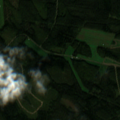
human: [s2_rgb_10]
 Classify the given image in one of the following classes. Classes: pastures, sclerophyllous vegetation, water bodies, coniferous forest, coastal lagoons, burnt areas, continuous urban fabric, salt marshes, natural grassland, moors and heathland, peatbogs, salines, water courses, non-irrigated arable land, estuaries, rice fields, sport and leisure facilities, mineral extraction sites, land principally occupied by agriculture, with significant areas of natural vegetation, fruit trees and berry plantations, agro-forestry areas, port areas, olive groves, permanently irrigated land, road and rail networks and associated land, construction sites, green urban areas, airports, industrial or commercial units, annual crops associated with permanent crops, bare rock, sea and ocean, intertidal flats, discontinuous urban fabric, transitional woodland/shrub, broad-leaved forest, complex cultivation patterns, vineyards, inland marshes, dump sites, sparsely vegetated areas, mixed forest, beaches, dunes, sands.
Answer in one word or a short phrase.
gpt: land principally occupied by agriculture, with significant areas of natural vegetation, coniferous forest, mixed forest